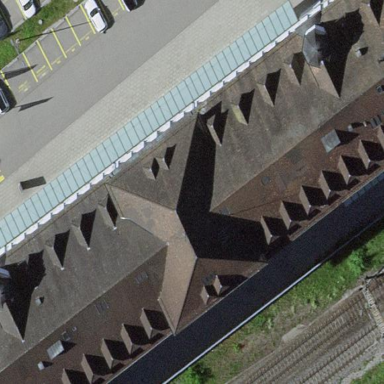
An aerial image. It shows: Office building.